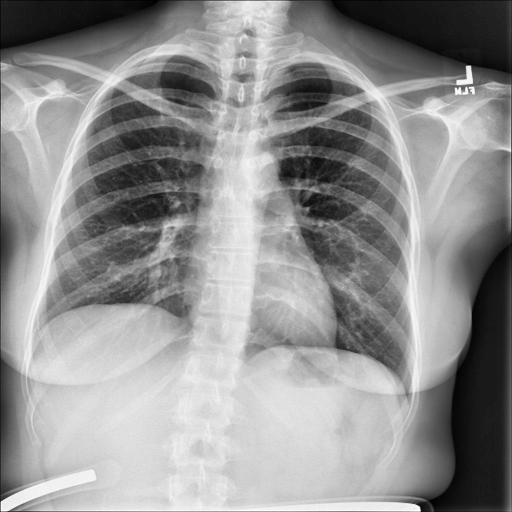
Finding: NORMAL